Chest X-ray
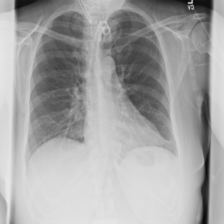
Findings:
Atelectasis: positive
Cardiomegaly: negative
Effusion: negative
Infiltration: negative
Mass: negative
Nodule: negative
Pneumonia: negative
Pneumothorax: negative
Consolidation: negative
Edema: negative
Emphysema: negative
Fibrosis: negative
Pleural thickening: negative
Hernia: negative